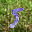
Label: 5